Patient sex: M
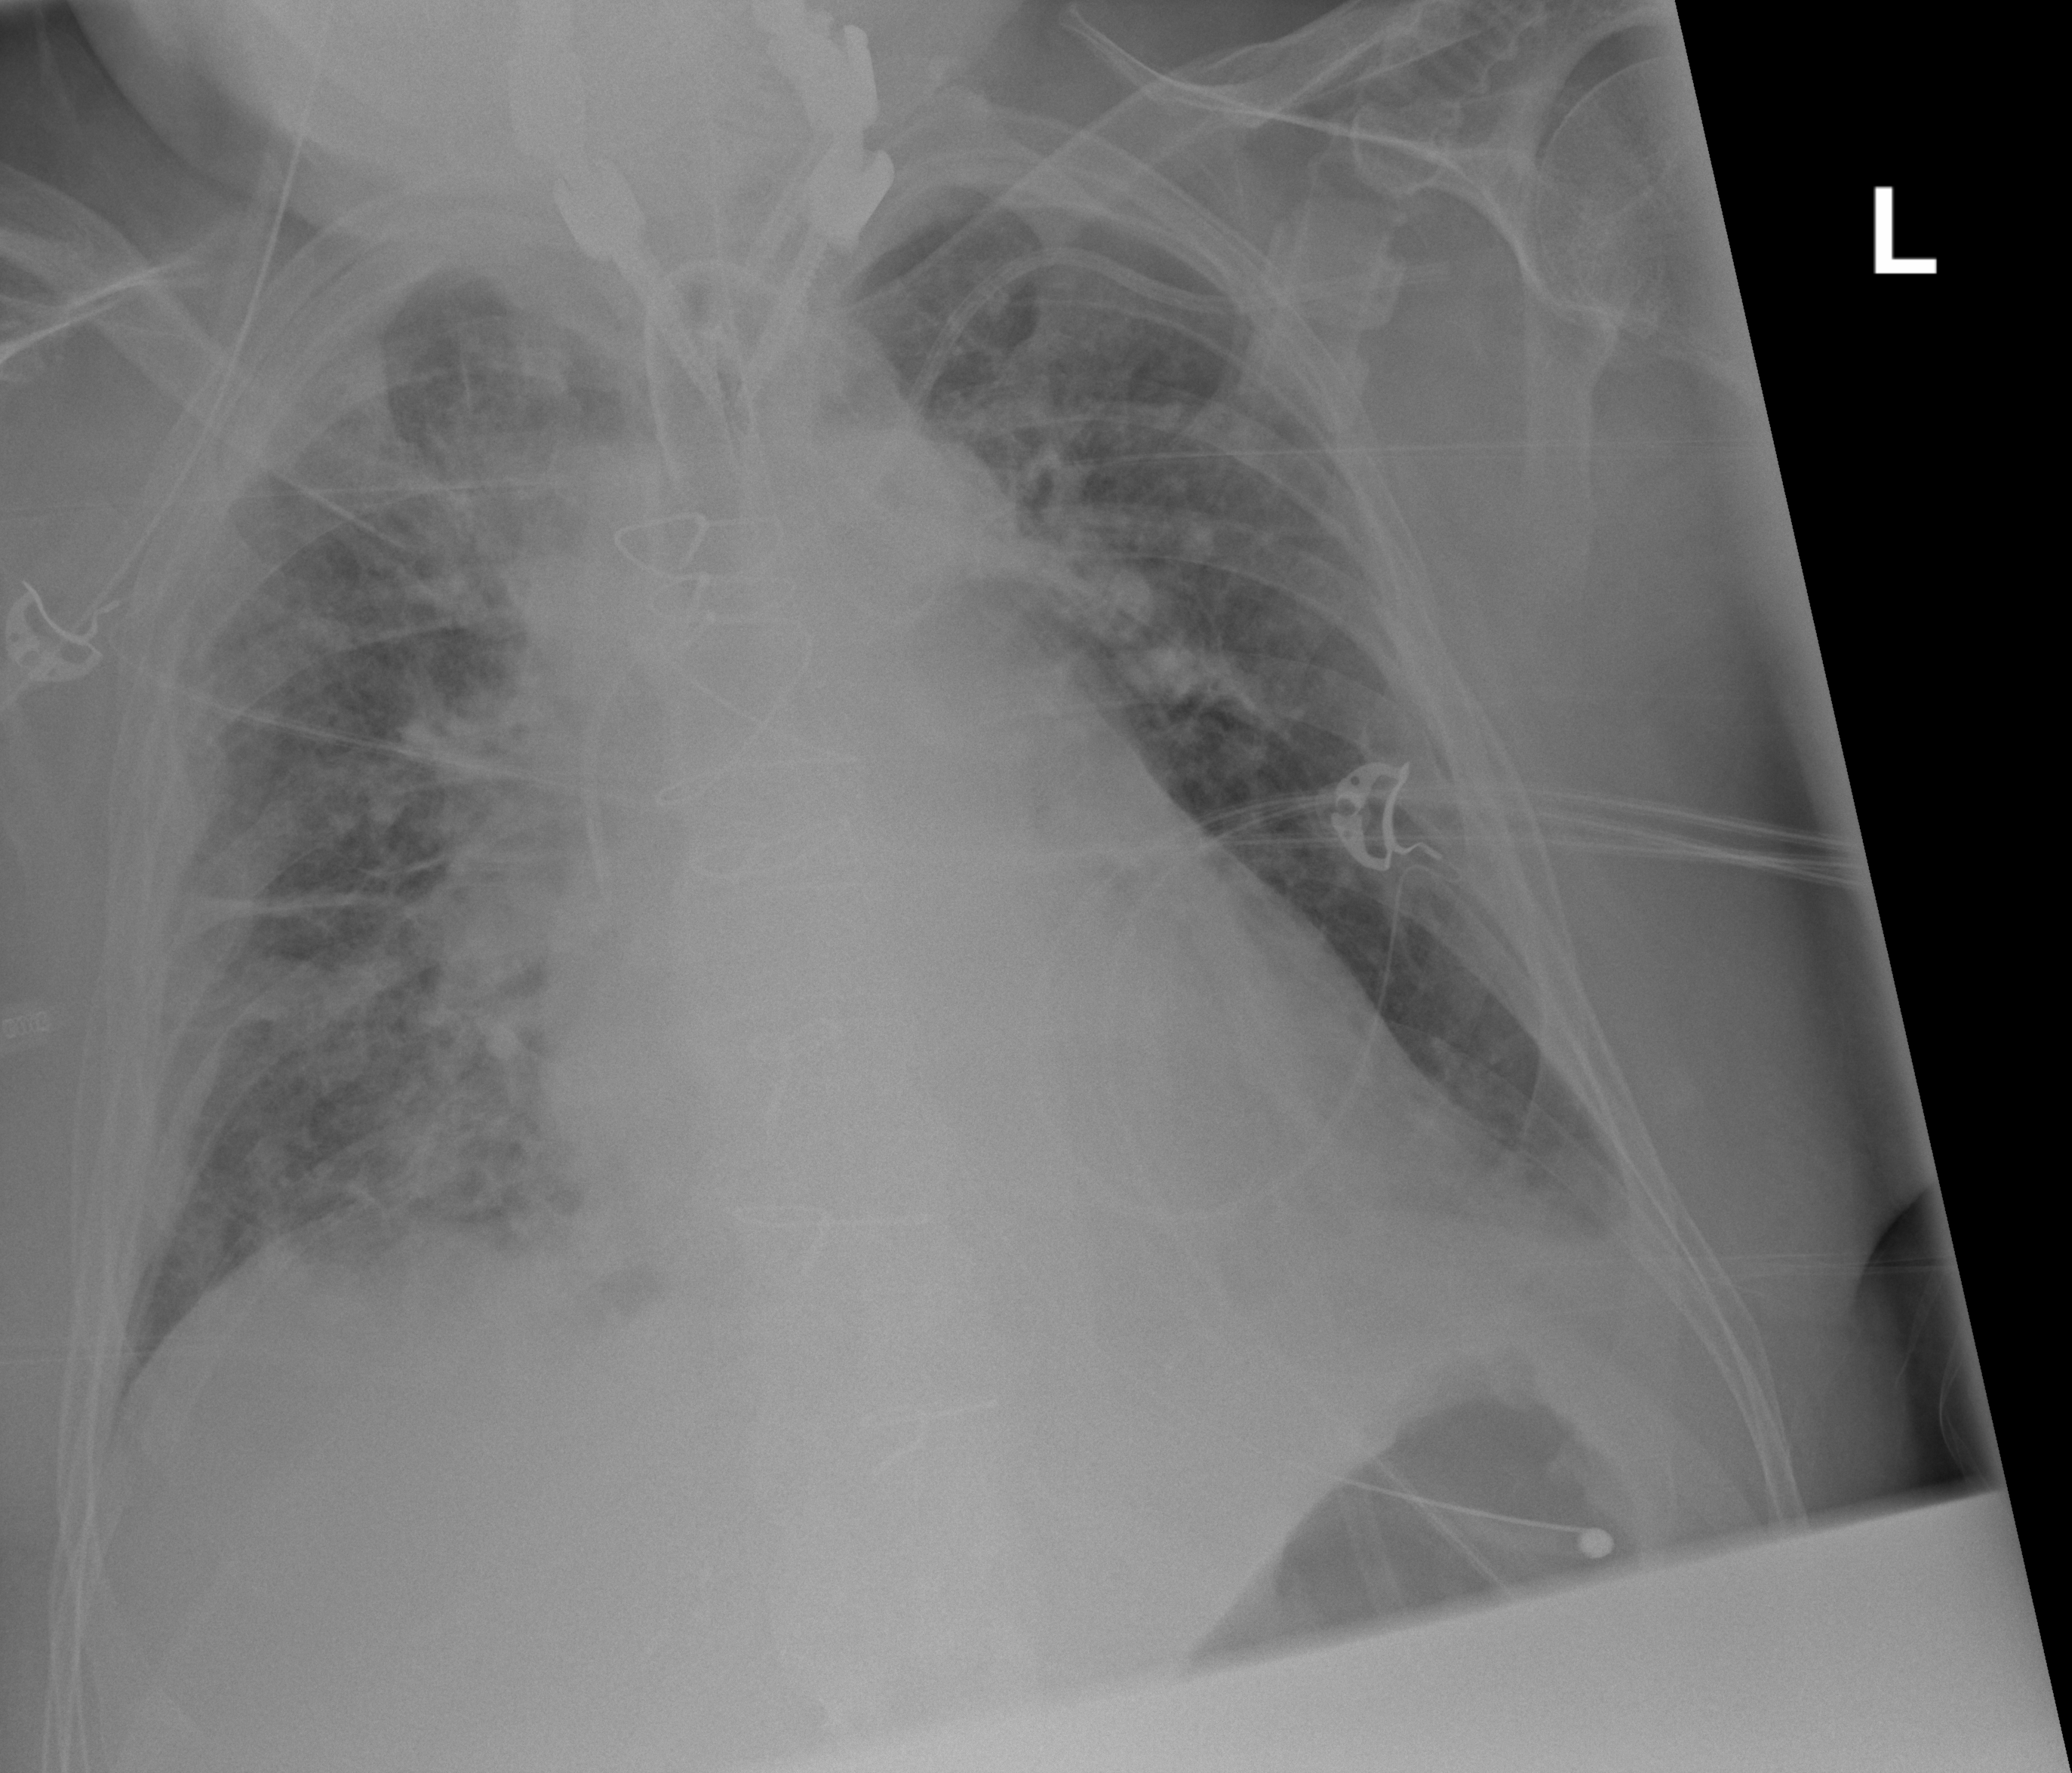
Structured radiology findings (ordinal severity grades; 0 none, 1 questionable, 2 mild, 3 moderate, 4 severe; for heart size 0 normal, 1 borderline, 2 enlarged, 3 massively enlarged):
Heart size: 1
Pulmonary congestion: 3
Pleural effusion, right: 0
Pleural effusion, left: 2
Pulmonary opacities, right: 2
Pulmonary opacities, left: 2
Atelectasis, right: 2
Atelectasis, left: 2